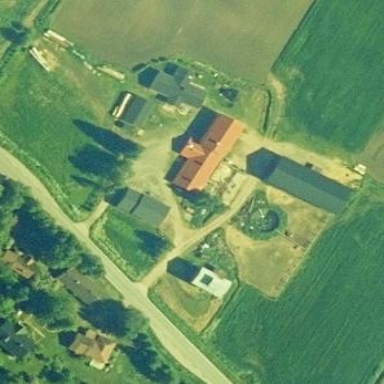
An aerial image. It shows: Farmyard area.